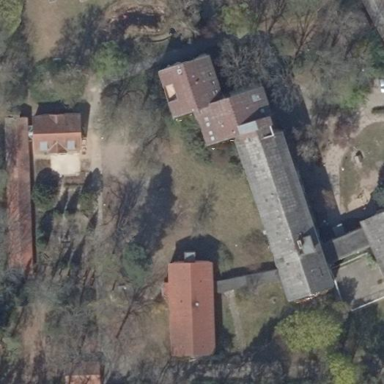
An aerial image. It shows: The image shows part of apartment building.